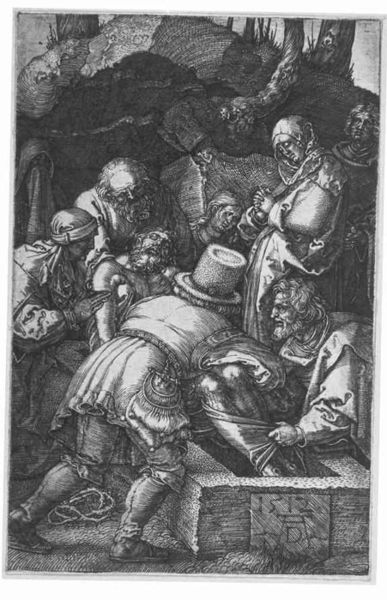
Titel: Die Grablegung
Künstler: Albrecht Dürer
Standort: Karlsruhe
Institution: Staatliche Kunsthalle Karlsruhe
Schlagwörter: hat, men, people, religious, white, women, black, dark, funeral, gray, lady, old, painting, talking, woman, picture, print, sad, man, rock, rocks, tree, girl, trees, death, eyes, feet, drawing, black and white, coat, kopftuch, mother, sketch, beard, old man, dead, died, rope, crucifixion, outside, menschen, clothes, renaissance, jesus, art, artist, butt, shoes, box, medieval, religion, christ, crucifix, mourning, old men, horizont, cave, top hat, christian, deposition, mary, christianity, landschaft, pray, durer, body, grave, zylinder, boulder, tomb, mourn, corpse, crying, sadness, jesus christ, burial, buried, casket, coffin, mourners, grief, schwert, apostles, mary magdalen, john the baptist, die, bury, 1512, entombment, folks, burying, maru, lowering, coff, overhang, men and women, kniebundhose, hürtel, baumstamm, man died, heartbroken, rop